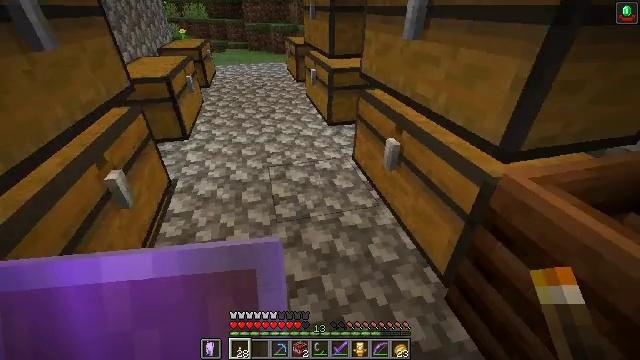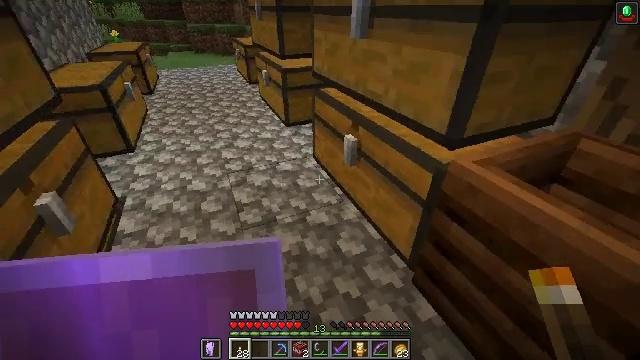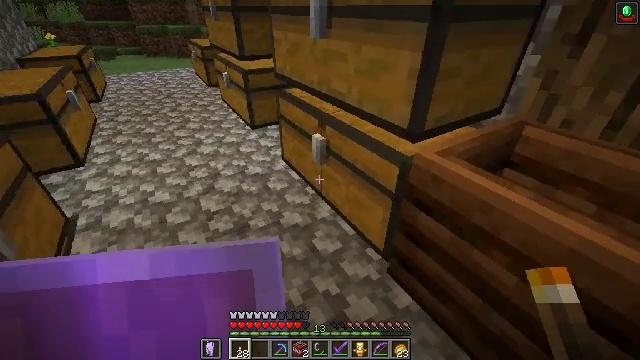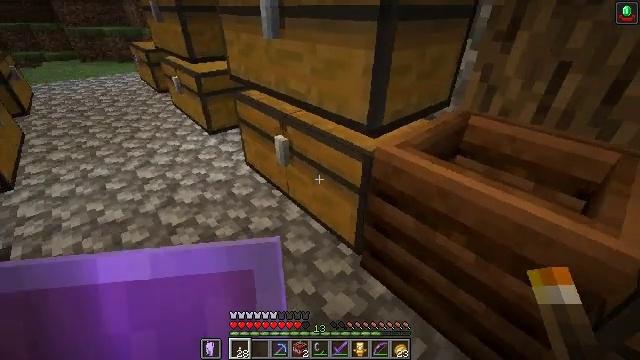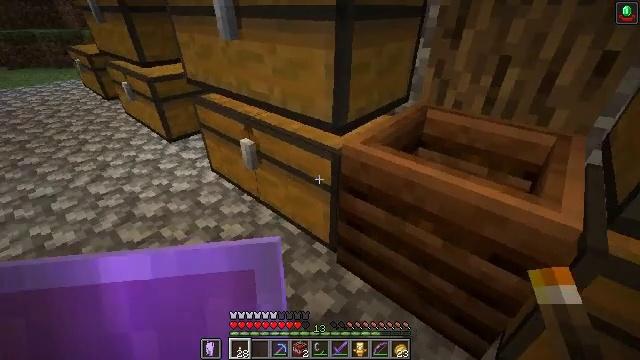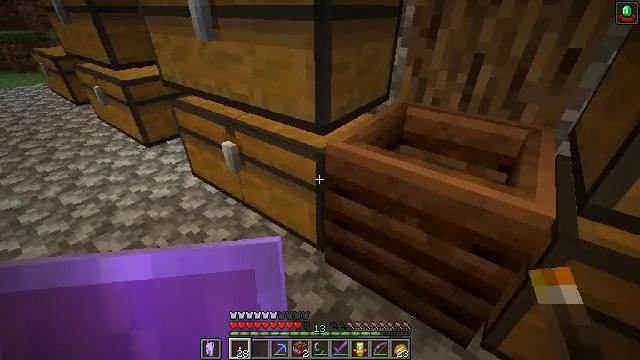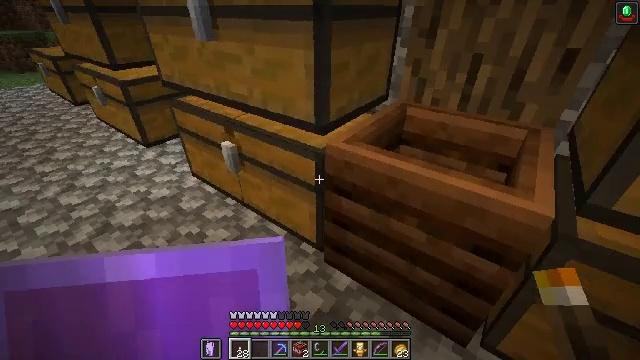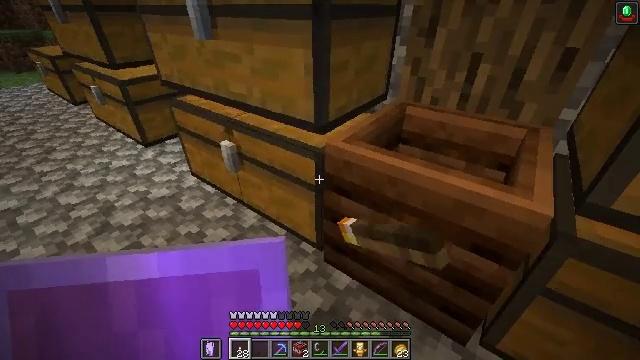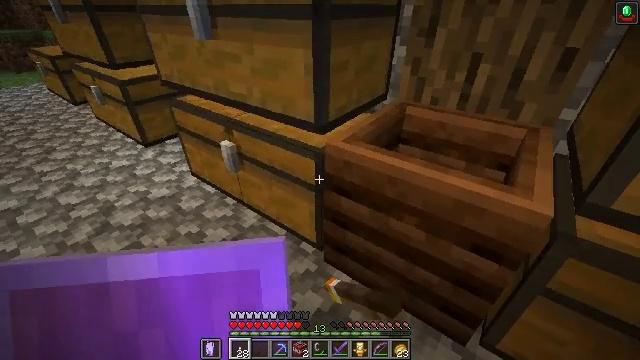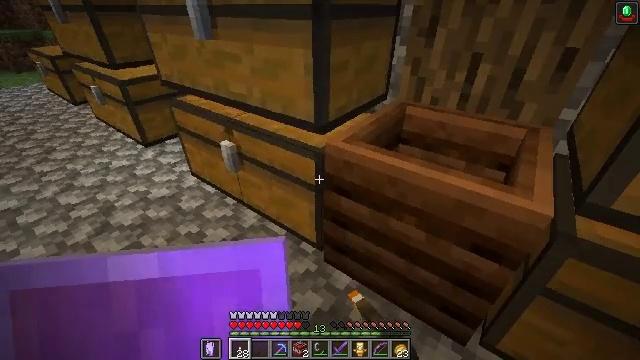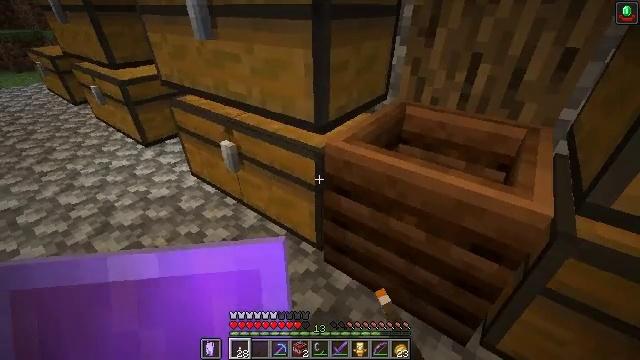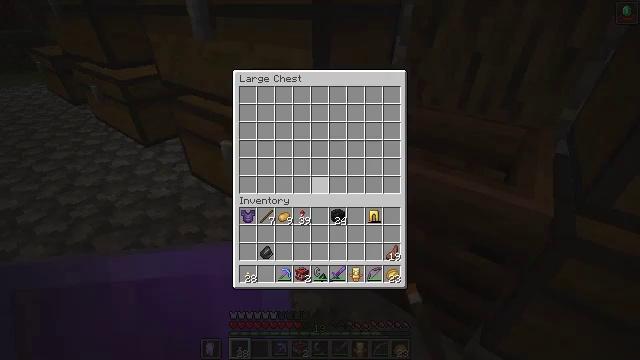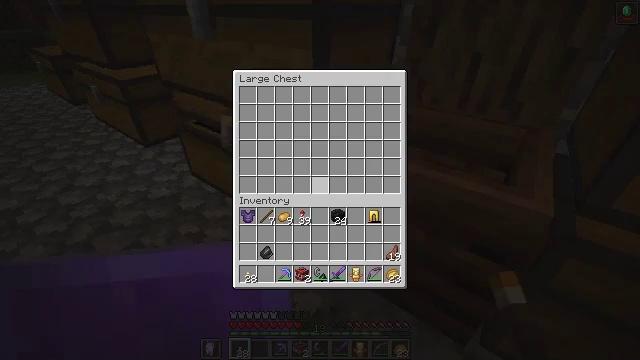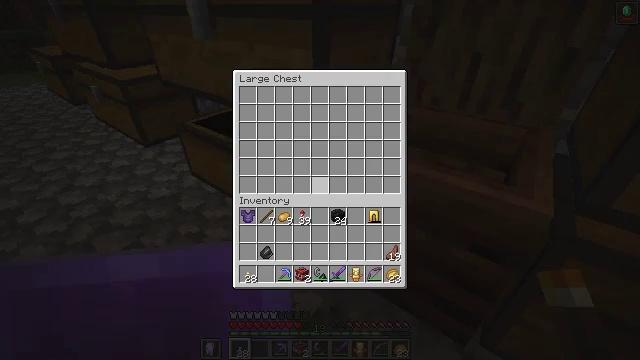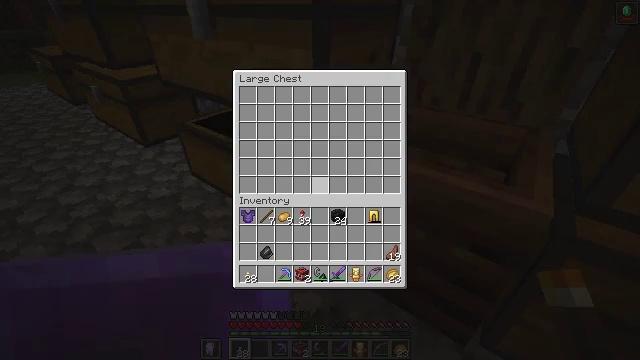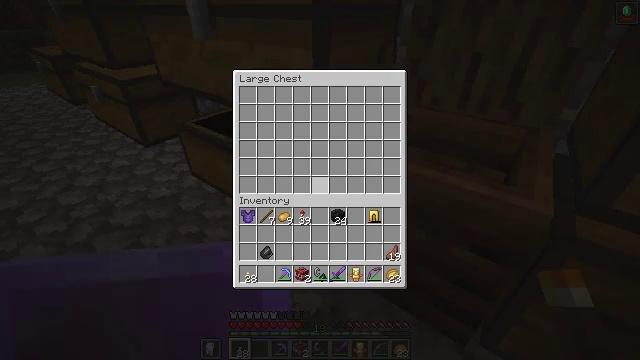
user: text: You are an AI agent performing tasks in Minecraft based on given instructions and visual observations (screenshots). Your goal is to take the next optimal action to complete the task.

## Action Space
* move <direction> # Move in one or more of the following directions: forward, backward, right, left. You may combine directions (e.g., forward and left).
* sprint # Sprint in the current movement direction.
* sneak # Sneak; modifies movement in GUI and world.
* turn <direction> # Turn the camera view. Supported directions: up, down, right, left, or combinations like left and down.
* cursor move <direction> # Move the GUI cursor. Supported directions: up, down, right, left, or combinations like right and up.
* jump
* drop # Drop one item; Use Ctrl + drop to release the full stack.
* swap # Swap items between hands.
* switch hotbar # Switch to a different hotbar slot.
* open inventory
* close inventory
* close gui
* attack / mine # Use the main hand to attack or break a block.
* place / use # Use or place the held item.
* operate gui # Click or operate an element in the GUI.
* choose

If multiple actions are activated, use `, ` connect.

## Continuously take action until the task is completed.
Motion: motion action
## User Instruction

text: Craft a netherite scrap.
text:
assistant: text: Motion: turn right
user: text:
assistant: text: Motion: turn right
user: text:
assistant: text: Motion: turn right
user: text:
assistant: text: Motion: turn right
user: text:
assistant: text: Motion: turn right
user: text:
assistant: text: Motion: use / place
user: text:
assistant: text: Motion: use / place
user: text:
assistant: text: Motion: use / place
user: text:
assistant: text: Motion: no_op
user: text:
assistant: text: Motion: no_op
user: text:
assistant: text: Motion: open gui
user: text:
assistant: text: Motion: no_op
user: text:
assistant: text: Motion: no_op
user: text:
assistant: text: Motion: no_op
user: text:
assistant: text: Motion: no_op
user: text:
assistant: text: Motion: no_op
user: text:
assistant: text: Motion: no_op
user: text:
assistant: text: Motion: no_op
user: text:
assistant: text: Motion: no_op
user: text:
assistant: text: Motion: no_op
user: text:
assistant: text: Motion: no_op
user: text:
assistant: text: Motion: close gui
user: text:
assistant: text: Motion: open inventory
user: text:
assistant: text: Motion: move left, open inventory
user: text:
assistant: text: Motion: move left, turn left
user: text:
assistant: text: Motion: move forward and move left, turn left
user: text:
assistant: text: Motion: move forward and move left, turn left and up
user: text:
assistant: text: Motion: move forward and move left, turn left and up
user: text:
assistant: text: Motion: move forward and move left, turn left and up
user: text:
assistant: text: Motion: move forward and move left, turn left and up